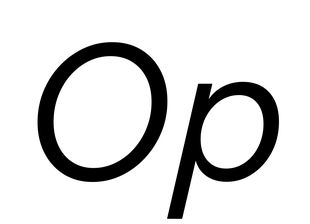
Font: InstrumentSans-Italic_Italic